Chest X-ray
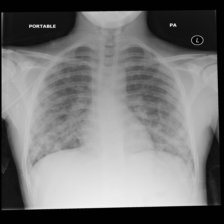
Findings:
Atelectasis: negative
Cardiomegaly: negative
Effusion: negative
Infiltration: negative
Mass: negative
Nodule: positive
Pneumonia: negative
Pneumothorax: negative
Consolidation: negative
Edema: negative
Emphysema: negative
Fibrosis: negative
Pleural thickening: negative
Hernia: negative